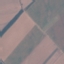
Land use / land cover: AnnualCrop